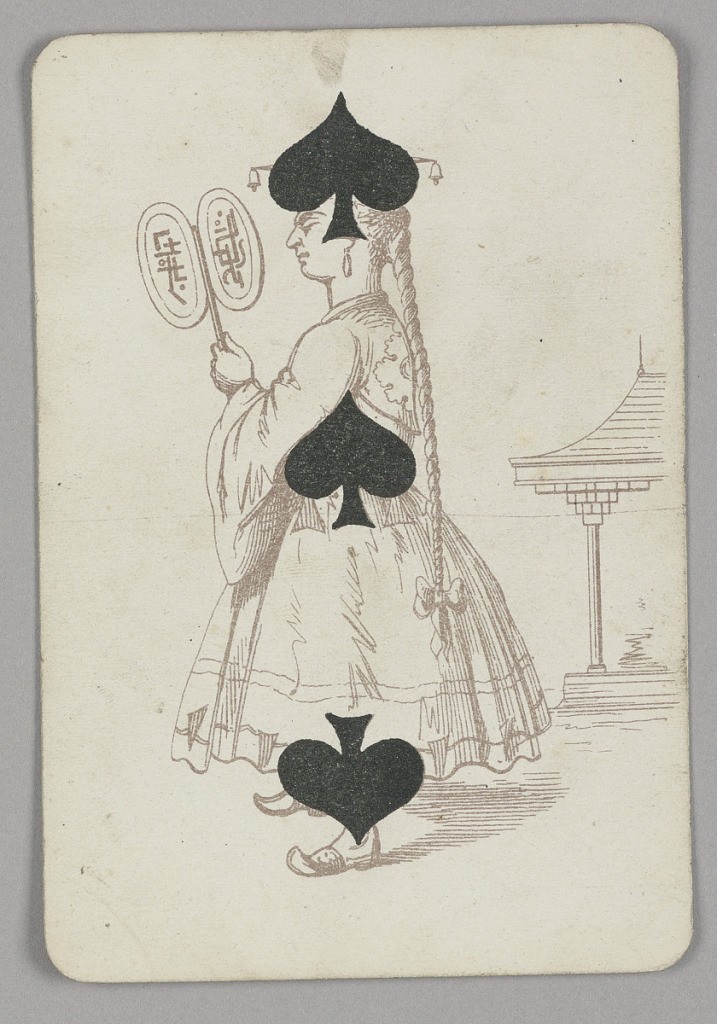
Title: Three of Spades
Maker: E. Le Tellier, French, active late 19th century
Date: late 19th century
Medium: Lithograph on paper
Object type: Playing card
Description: Three of Spades playing card from a pack of transformation playing cards. Figure in oriental costume depicted in outline, facing left, holds a fan. Pagoda in background at right. Three black spades appear centered vertically, overlapping the figure's head, center torso, and feet; the upper two spades facing up, the lower spade facing down.